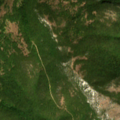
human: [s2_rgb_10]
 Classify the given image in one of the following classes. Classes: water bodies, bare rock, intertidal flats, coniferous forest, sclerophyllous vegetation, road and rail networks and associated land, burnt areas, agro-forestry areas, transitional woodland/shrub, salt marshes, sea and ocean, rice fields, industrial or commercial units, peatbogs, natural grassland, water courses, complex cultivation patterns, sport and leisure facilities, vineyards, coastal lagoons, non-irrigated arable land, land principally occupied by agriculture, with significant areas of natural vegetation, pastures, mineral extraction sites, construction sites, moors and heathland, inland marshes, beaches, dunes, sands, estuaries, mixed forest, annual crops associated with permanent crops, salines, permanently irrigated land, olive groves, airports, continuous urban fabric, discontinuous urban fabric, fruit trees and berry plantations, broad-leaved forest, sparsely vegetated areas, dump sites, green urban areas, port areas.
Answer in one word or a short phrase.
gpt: broad-leaved forest, natural grassland, transitional woodland/shrub